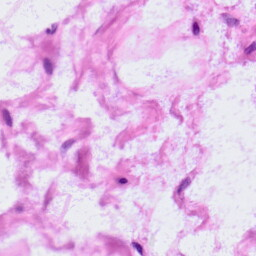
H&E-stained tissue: LymphNode